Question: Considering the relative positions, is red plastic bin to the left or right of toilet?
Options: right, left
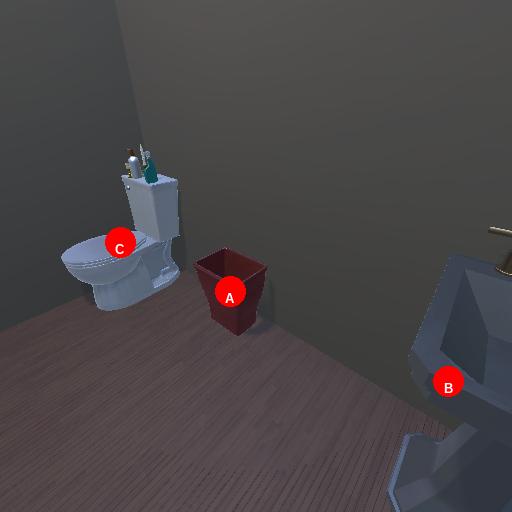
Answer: right